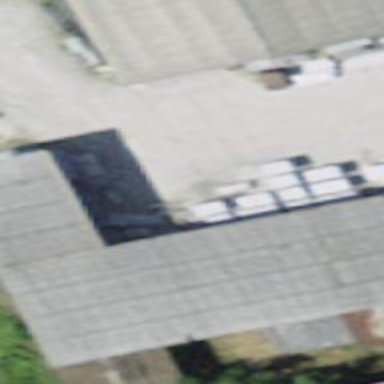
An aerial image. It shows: Industrial building.